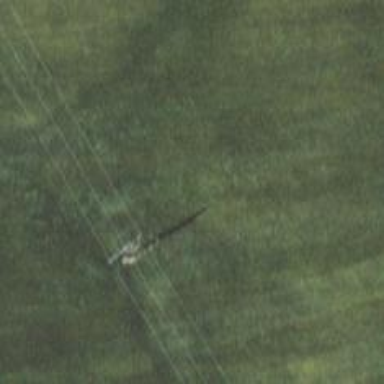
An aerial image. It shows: H-frame designed tower for power lines.